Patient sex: M
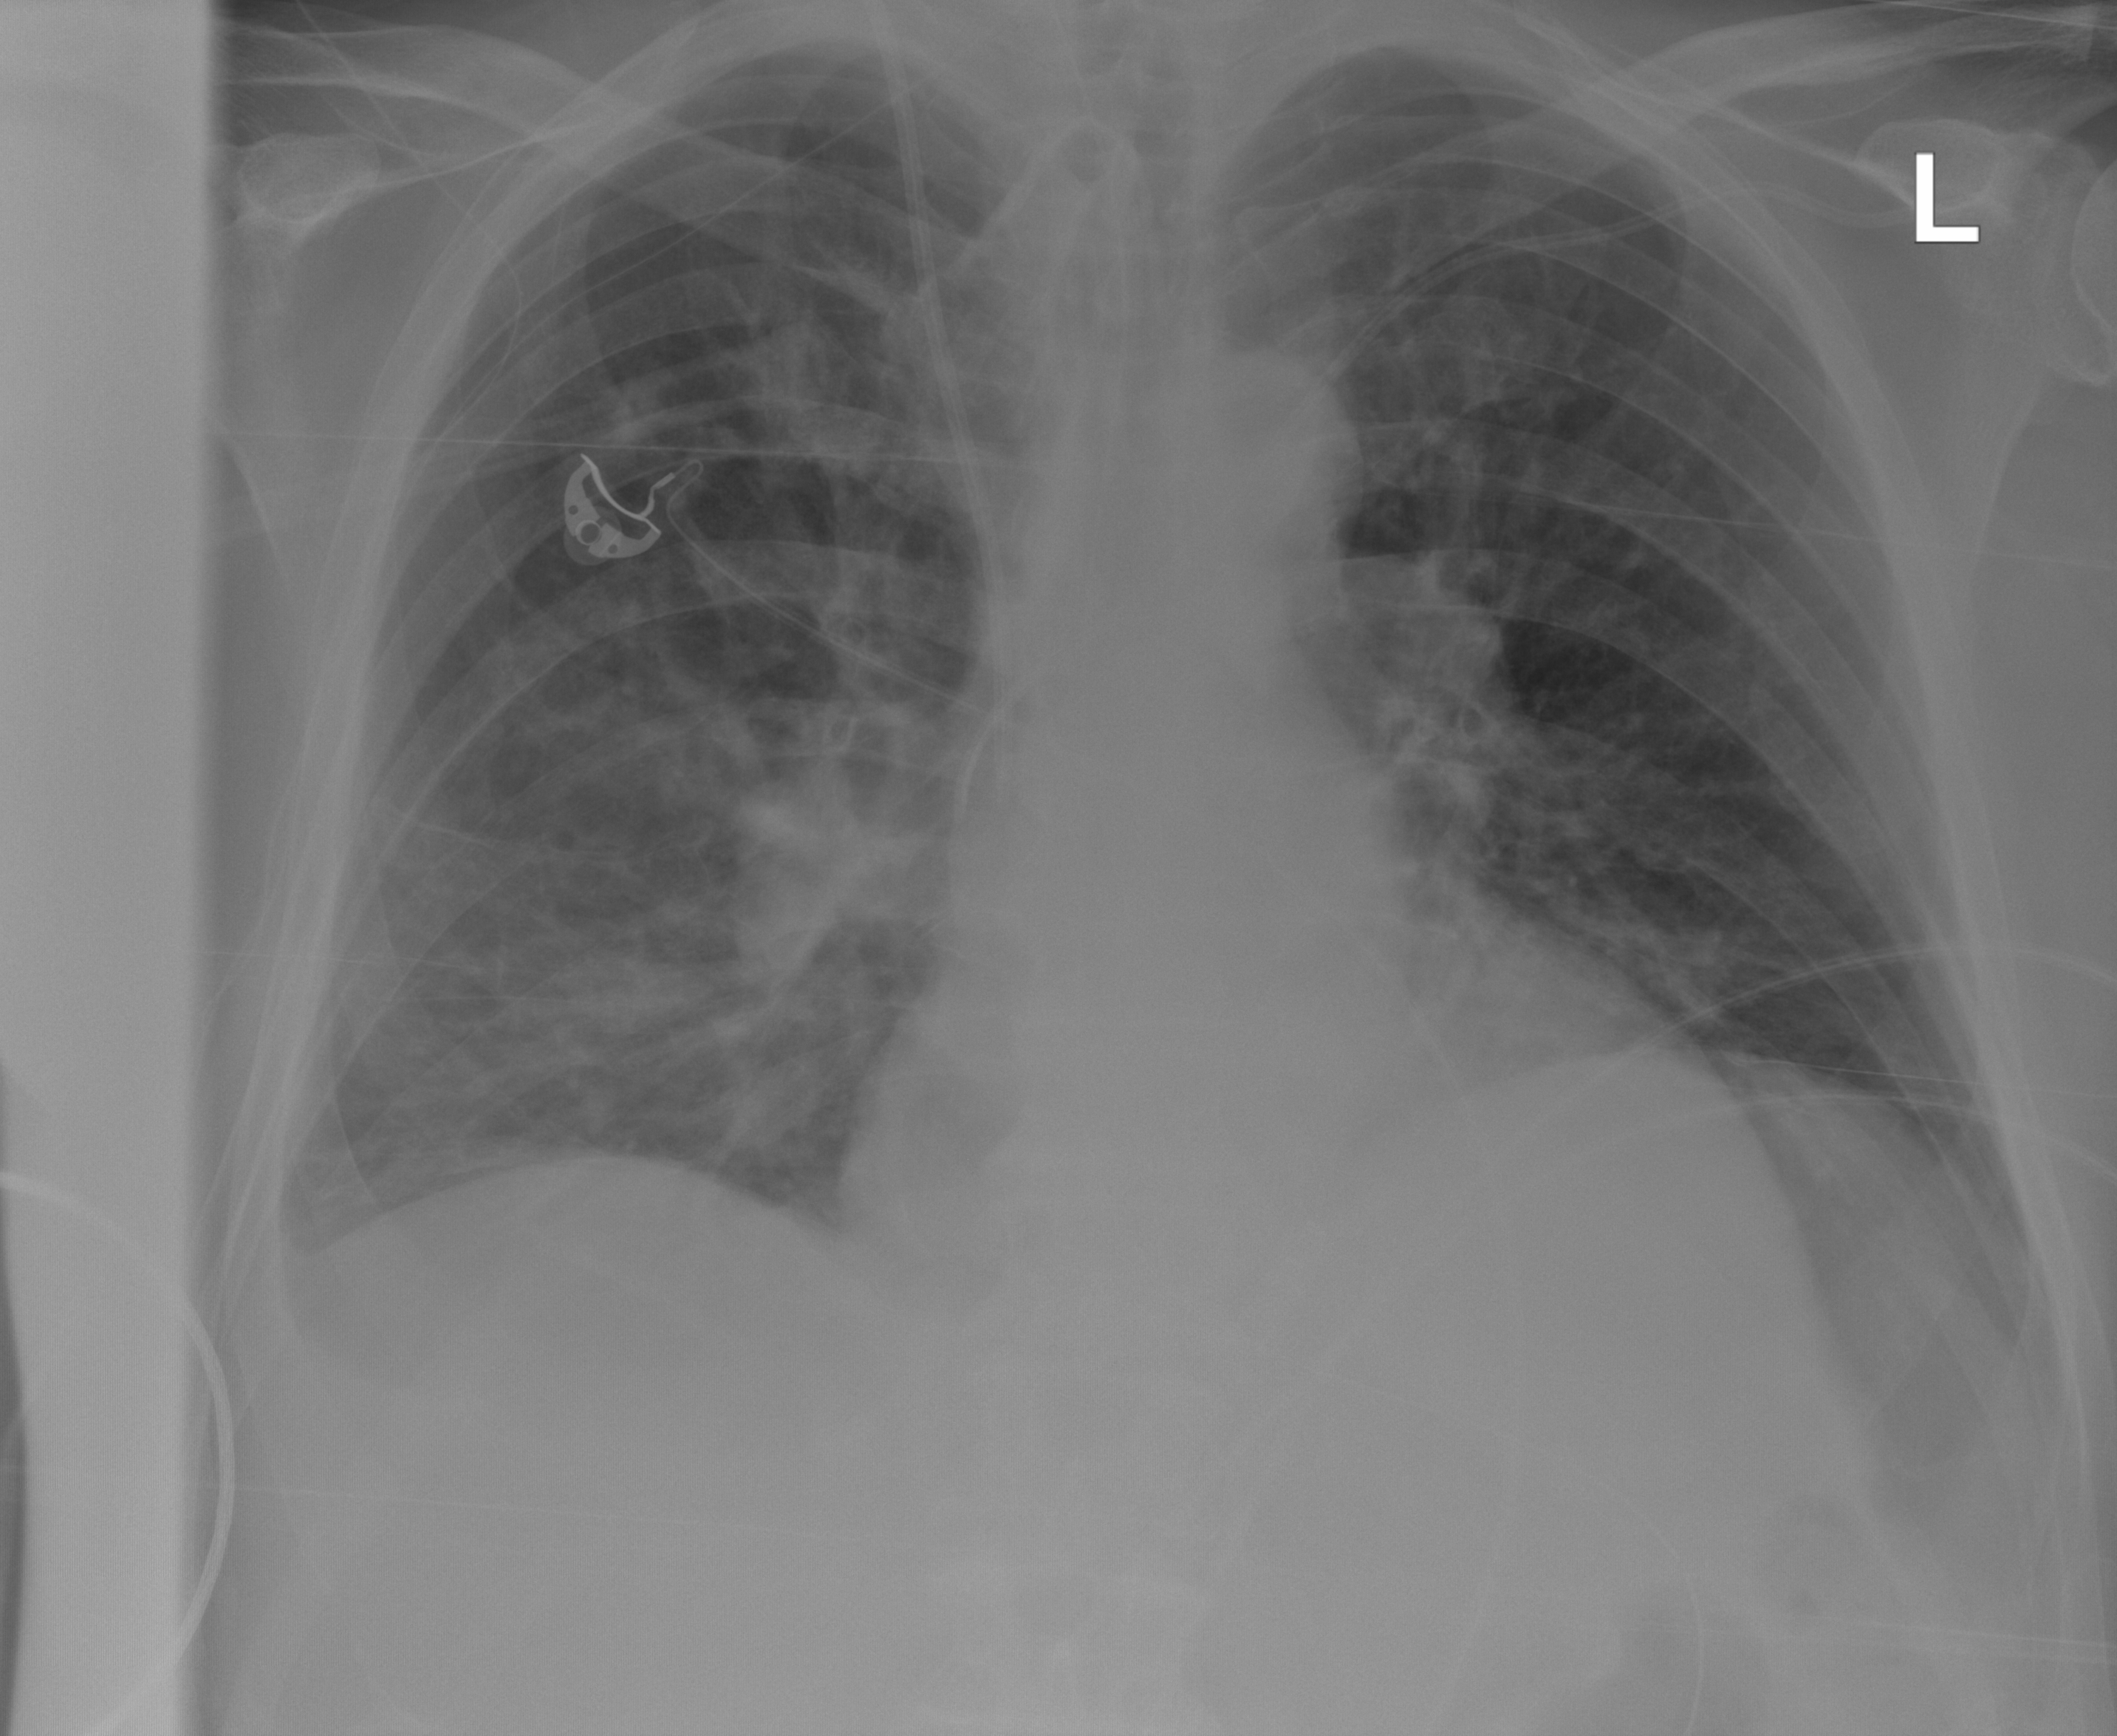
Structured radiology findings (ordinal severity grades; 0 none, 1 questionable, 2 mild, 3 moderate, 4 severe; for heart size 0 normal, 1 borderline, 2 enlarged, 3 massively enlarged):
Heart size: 0
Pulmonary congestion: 2
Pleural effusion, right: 2
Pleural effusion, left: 0
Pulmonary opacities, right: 0
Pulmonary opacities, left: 0
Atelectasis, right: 2
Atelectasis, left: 2